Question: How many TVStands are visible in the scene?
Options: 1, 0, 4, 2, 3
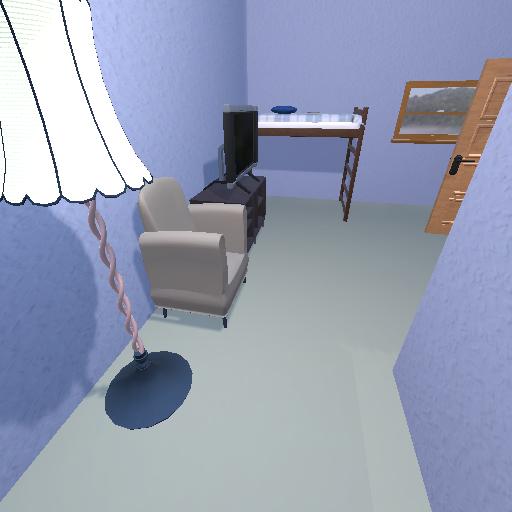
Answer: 1